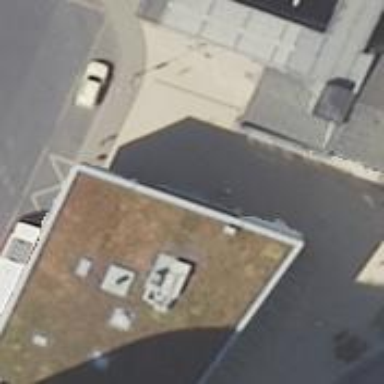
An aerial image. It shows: Café.